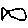
Label: fish